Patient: sex F, age 27
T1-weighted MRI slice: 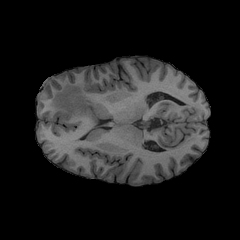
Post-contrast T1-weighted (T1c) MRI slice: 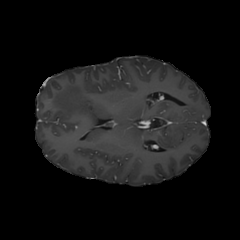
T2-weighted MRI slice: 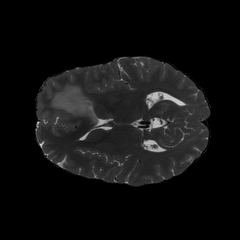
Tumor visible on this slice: yes
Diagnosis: Astrocytoma, IDH-mutant
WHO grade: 4